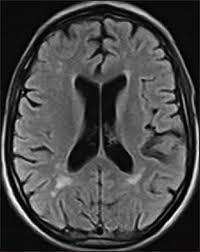
Label: notumor